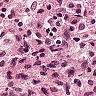
Metastatic tissue present: no